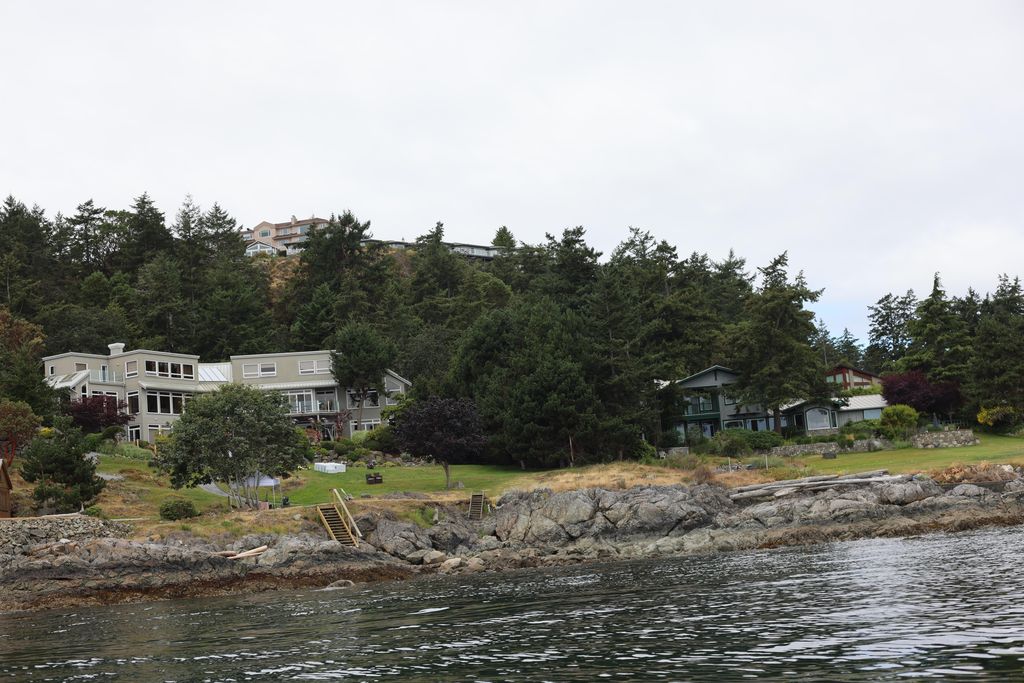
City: victoria